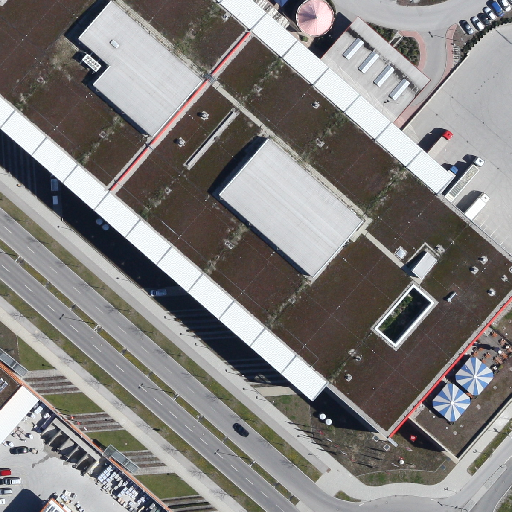
Referring expression: van